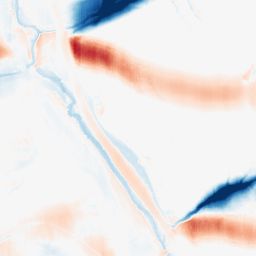
Category: morphological
Decomposition family: morphological_ellipse
Decomposition parameters: operation: average
width: 50
height: 10
Upsampling method: bspline
Upsampling parameters: scale: 4
Upsampling scale: 4